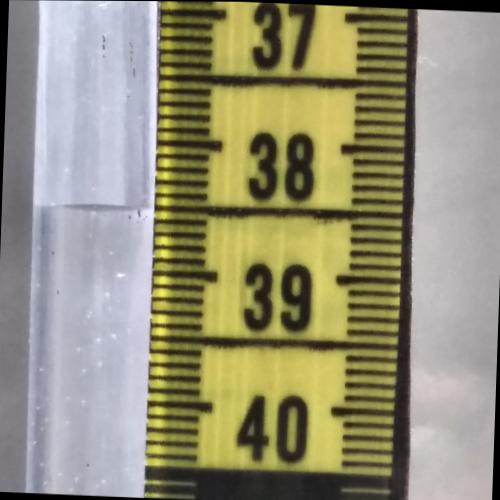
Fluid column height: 38.5 cm